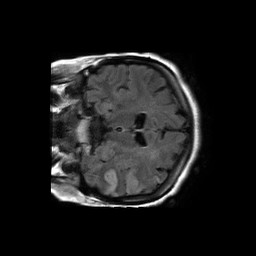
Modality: FLAIR
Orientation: coronal
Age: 32
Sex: female
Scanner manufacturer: philips
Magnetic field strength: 1.5 T
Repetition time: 6 s
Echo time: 0.12 s